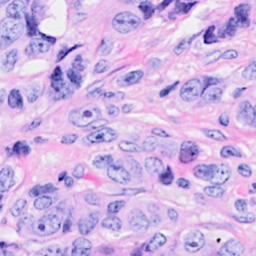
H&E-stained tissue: Breast